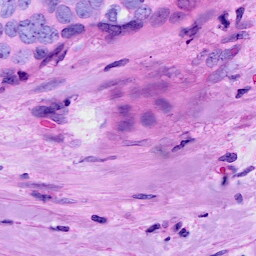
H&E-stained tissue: Breast